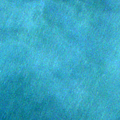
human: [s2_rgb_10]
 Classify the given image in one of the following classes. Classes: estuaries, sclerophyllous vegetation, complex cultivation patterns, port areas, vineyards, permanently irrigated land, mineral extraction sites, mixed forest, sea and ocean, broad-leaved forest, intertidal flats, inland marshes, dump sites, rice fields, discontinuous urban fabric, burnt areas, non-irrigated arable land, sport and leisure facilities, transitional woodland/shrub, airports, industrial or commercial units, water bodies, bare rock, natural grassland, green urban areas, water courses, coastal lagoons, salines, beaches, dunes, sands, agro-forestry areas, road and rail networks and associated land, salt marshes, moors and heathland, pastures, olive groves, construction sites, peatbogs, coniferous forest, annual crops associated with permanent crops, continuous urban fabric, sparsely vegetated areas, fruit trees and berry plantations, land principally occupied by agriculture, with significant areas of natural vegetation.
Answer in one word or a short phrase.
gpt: sea and ocean